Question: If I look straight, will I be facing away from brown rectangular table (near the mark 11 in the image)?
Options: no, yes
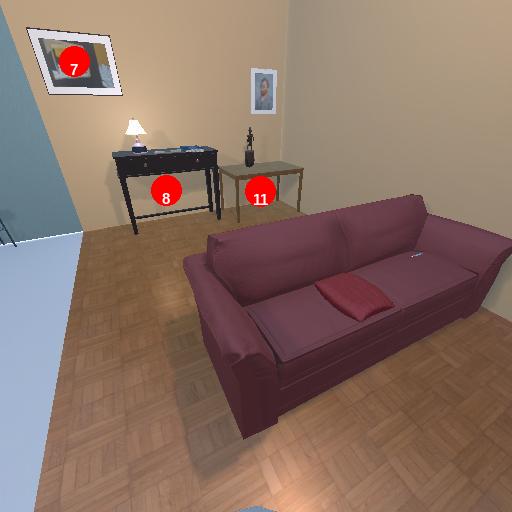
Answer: no